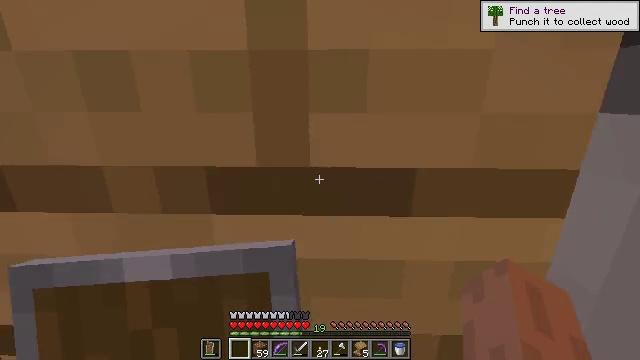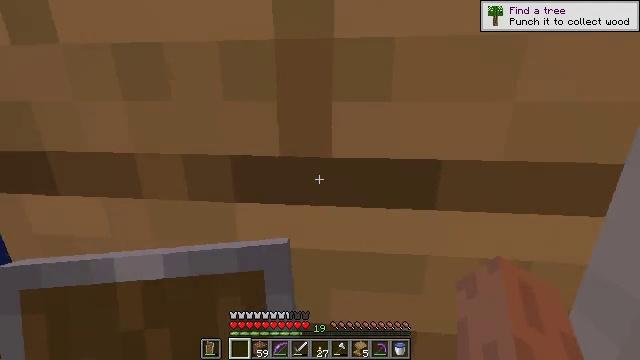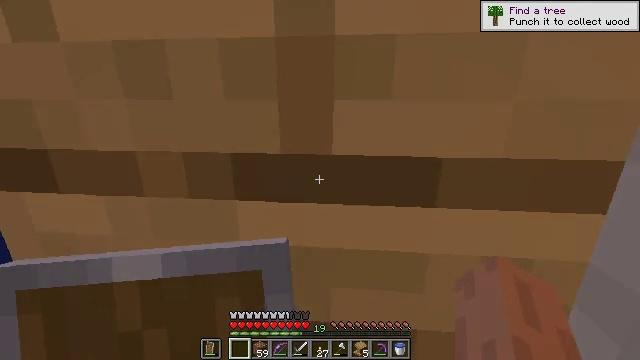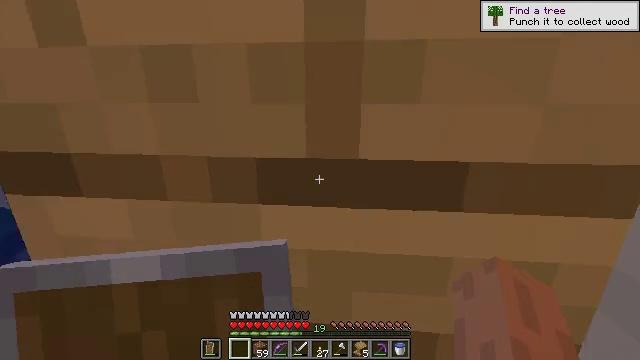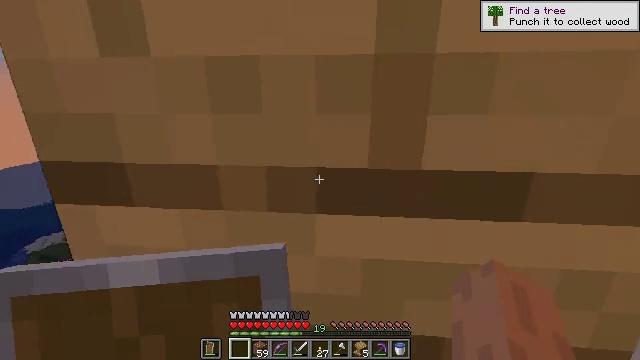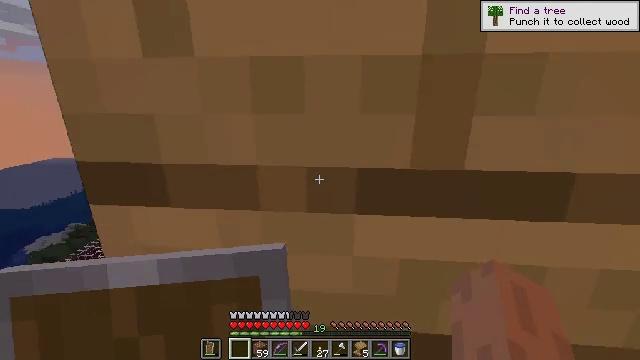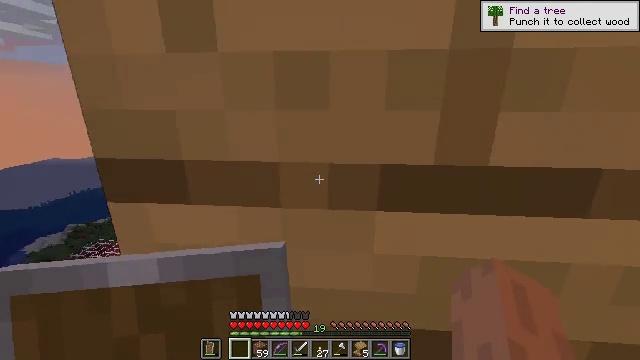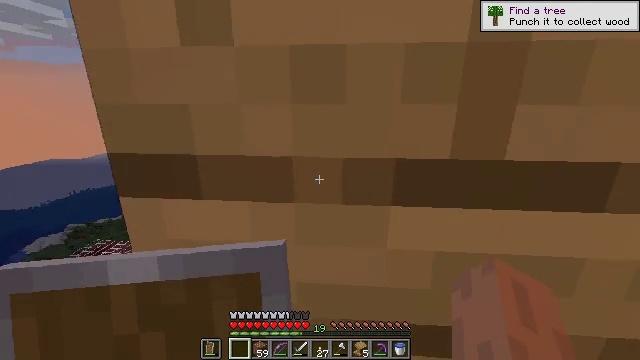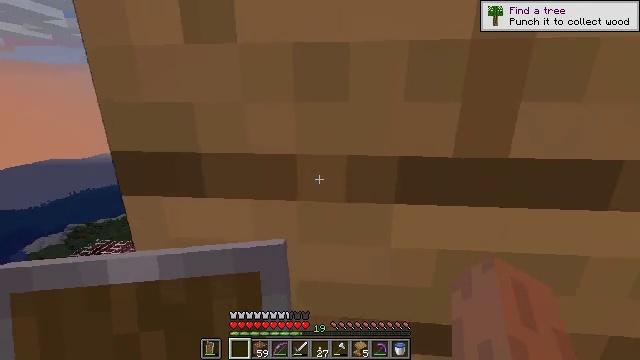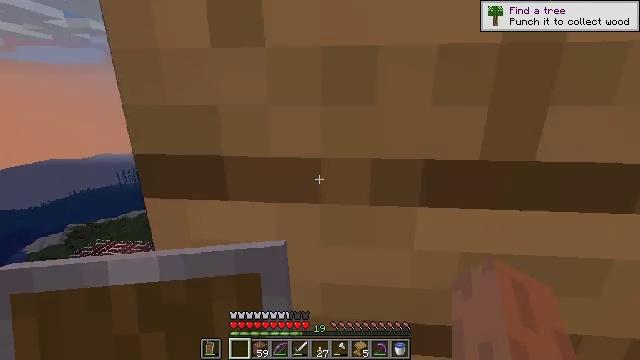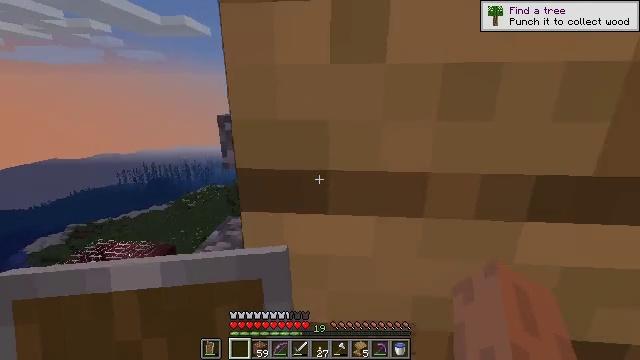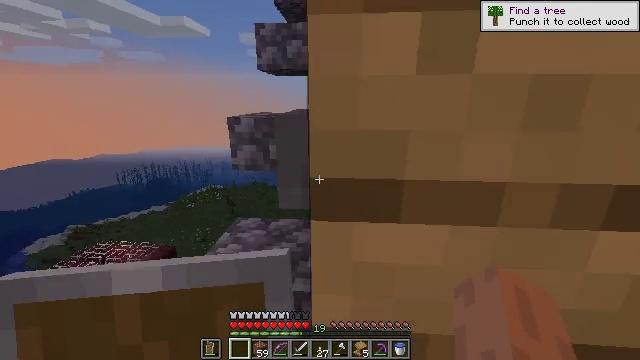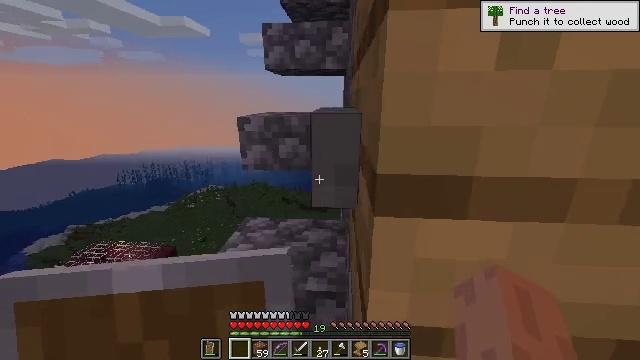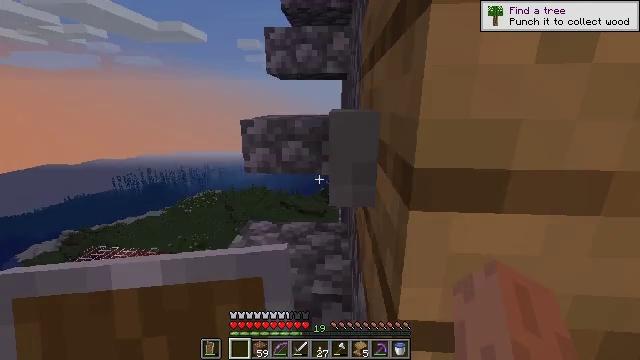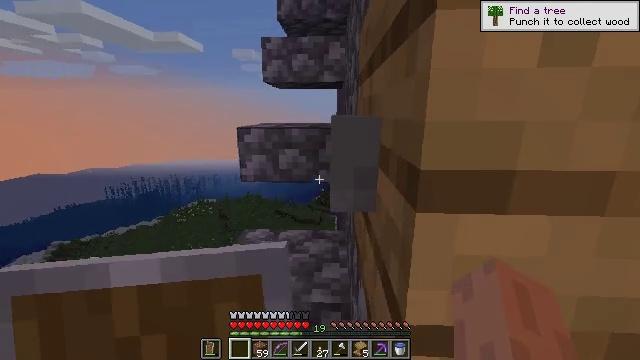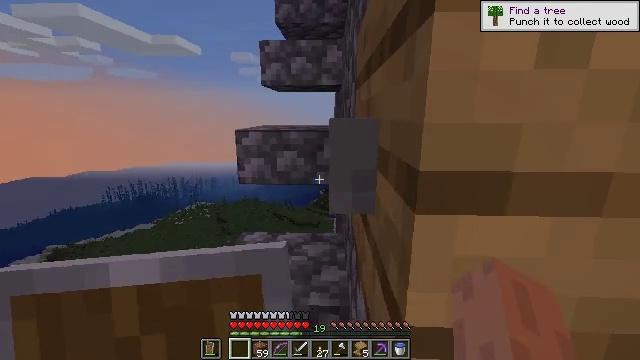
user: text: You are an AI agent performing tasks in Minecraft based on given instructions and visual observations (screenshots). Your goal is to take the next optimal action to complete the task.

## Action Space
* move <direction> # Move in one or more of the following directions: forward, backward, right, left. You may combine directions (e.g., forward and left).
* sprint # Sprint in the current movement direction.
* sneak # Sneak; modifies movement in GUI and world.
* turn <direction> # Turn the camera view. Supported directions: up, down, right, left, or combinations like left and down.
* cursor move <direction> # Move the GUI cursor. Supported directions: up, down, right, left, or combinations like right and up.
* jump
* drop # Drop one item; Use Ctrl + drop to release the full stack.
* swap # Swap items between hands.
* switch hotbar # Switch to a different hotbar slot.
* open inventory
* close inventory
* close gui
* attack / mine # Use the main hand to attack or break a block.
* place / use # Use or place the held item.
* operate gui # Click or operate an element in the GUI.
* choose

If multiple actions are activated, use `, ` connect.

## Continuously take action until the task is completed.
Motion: motion action
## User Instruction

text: Open the crafting table to make an oak sign.
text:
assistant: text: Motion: turn left
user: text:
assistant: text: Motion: no_op
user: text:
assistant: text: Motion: move left
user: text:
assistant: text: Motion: no_op
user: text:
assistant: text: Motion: no_op
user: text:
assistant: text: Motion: no_op
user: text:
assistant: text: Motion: no_op
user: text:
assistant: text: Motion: no_op
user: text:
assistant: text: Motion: move left
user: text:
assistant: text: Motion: move left
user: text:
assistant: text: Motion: no_op
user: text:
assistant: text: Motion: no_op
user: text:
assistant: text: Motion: no_op
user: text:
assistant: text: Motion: turn right and up
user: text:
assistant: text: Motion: no_op
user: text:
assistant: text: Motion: no_op
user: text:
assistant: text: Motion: no_op
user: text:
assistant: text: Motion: turn right and up
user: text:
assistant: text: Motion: turn right
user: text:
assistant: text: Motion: turn right
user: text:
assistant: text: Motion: turn right
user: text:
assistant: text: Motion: turn right
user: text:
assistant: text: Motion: use / place
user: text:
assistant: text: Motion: use / place
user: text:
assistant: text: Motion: turn right and down
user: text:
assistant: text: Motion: move forward, turn right and down
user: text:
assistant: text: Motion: move forward, turn right
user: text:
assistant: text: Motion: move forward, turn right
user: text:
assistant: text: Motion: move forward, sneak
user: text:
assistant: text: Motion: move forward, sneak, turn left